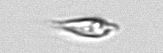
Label: Oxytoxum